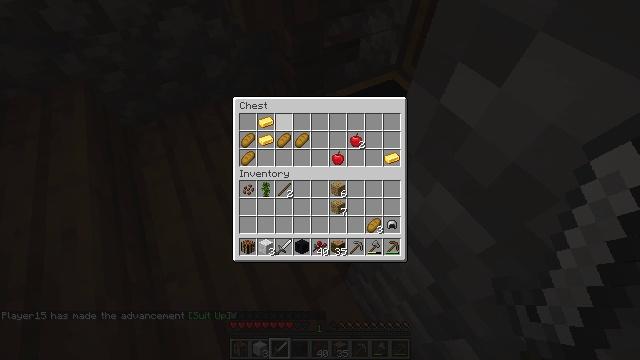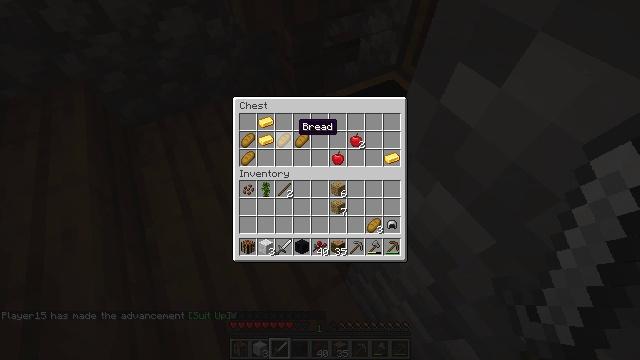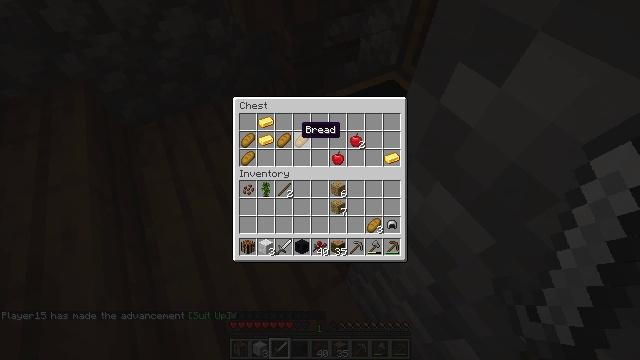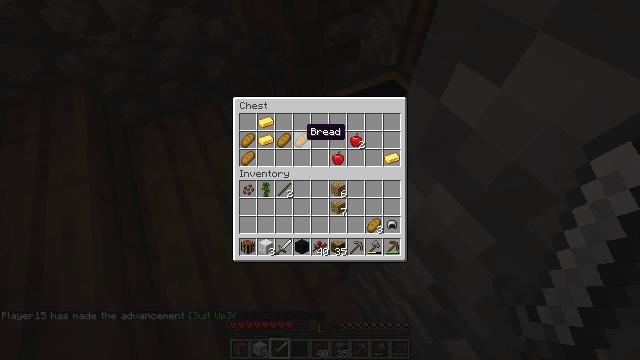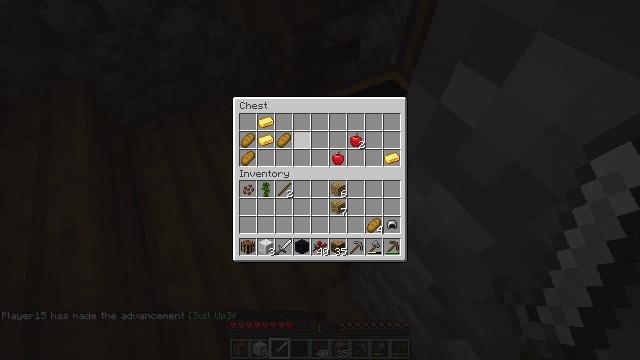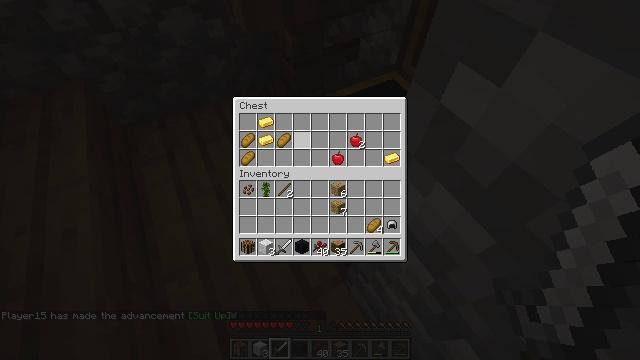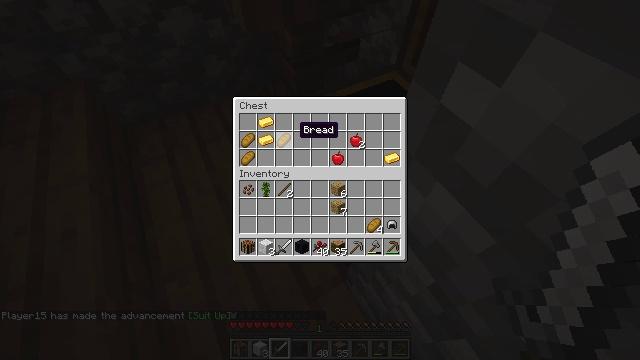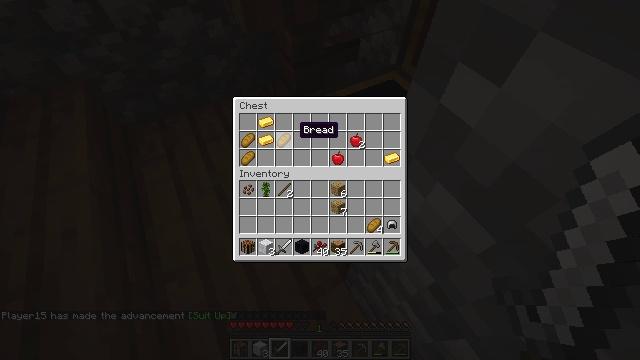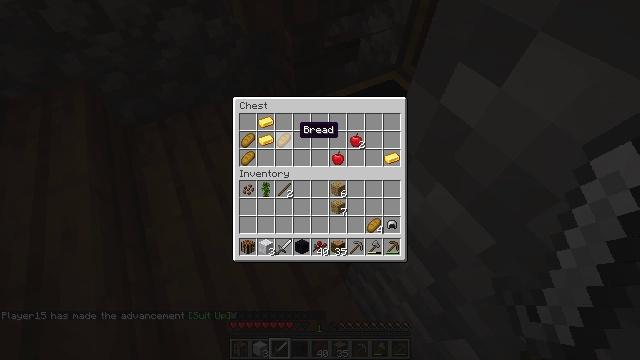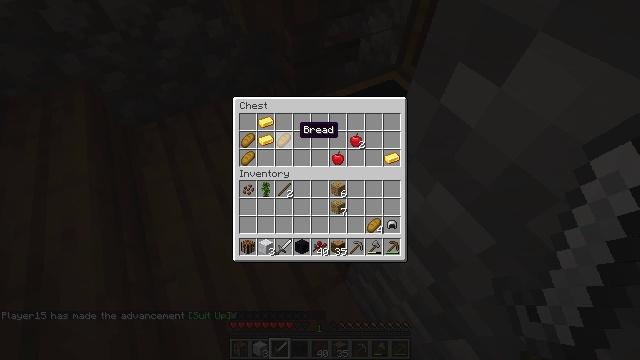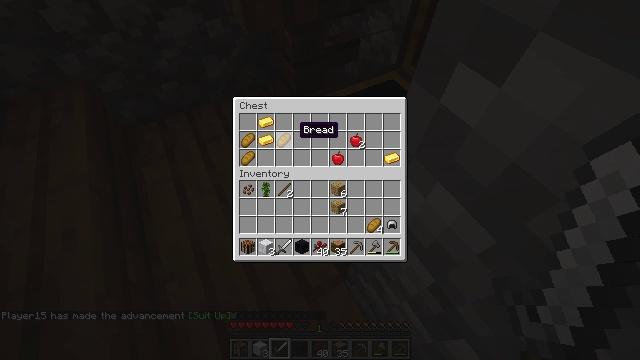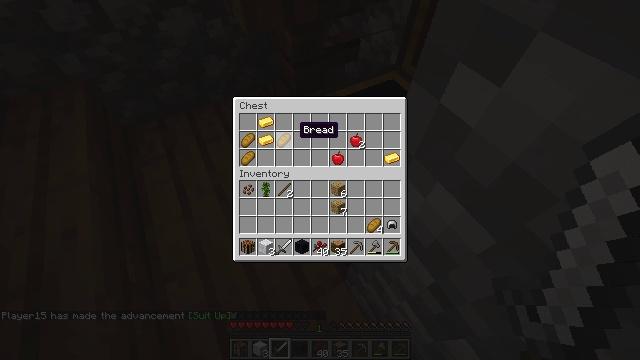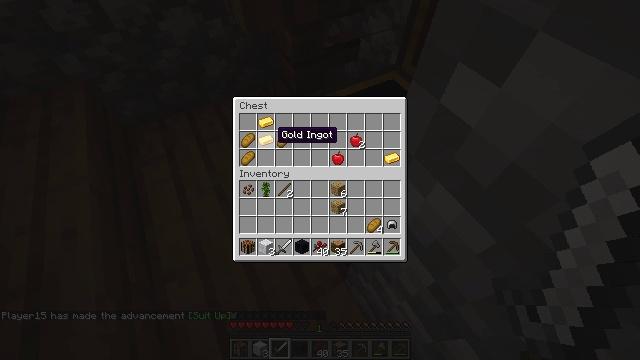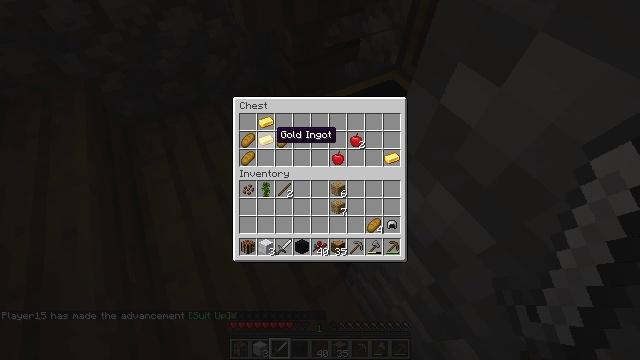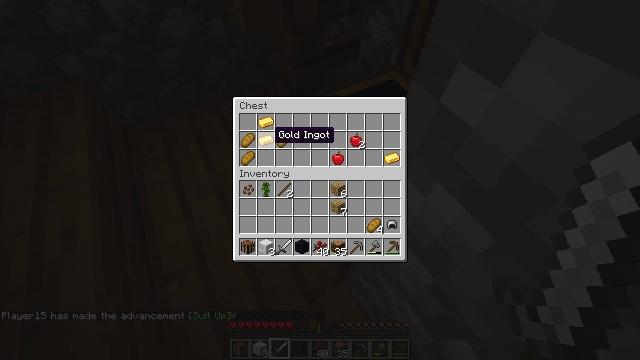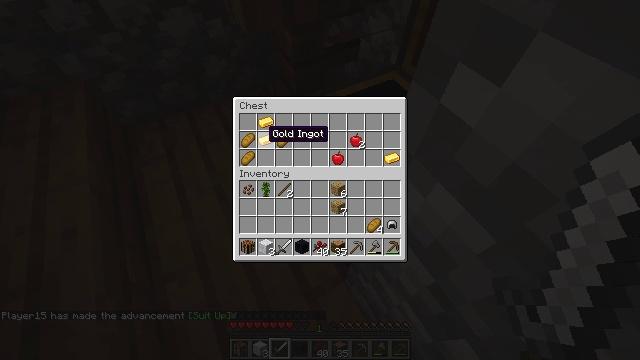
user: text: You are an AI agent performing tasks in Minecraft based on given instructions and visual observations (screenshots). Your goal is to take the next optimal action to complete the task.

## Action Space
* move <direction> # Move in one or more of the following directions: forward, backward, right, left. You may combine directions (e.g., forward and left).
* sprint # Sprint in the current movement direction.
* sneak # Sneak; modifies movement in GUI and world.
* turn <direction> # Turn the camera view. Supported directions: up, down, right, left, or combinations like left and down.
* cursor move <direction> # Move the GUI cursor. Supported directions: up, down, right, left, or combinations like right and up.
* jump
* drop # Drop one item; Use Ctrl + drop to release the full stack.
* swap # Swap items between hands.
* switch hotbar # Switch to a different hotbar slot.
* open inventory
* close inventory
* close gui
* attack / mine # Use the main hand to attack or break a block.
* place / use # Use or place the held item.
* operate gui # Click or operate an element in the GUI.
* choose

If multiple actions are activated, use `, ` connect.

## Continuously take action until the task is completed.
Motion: motion action
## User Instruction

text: Gather spruce leaves to collect foliage.
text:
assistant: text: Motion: sneak
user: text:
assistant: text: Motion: sneak
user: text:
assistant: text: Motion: sneak
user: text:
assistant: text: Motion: sneak, operate gui
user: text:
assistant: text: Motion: sneak, operate gui
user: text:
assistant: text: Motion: sneak, operate gui
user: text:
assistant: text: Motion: sneak, operate gui
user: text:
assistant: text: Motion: sneak, operate gui
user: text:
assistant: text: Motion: sneak, operate gui
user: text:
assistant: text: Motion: sneak
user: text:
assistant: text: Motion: sneak
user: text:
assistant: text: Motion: sneak, cursor move left
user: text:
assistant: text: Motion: sneak
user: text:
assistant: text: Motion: sneak
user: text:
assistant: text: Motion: sneak
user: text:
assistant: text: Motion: sneak
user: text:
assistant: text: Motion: sneak
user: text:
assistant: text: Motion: sneak
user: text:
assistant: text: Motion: sneak
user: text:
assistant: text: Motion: sneak, operate gui
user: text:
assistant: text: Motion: sneak, cursor move down, operate gui
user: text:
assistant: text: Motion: sneak, cursor move down, operate gui
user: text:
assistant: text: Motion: sneak
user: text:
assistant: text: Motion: sneak, operate gui
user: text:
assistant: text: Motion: sneak, operate gui
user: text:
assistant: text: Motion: sneak, cursor move right
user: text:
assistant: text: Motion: sneak, cursor move right and up
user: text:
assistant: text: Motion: sneak, cursor move right
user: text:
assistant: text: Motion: sneak
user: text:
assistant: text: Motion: sneak